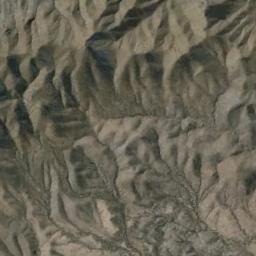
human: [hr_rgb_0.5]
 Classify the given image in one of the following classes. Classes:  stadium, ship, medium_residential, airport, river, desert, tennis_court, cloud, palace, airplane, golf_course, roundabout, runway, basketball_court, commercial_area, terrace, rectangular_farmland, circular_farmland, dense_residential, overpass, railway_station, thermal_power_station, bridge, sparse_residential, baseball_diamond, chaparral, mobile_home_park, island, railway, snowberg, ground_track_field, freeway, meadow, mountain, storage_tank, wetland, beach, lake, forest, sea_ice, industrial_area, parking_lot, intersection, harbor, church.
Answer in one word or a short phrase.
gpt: mountain